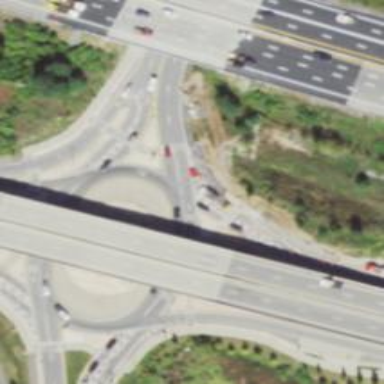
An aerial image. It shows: Primary highway intersecting roundabout.